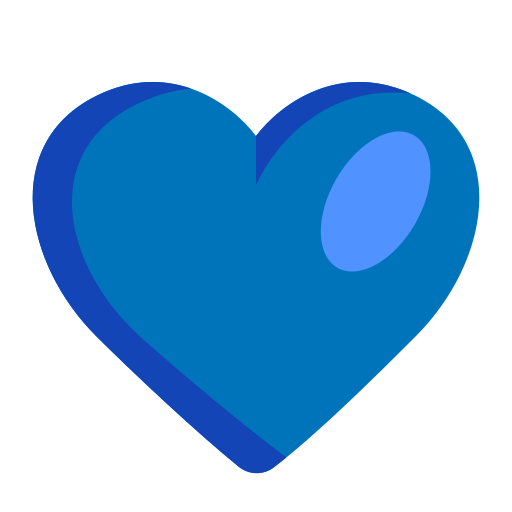
blue heart flat